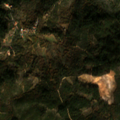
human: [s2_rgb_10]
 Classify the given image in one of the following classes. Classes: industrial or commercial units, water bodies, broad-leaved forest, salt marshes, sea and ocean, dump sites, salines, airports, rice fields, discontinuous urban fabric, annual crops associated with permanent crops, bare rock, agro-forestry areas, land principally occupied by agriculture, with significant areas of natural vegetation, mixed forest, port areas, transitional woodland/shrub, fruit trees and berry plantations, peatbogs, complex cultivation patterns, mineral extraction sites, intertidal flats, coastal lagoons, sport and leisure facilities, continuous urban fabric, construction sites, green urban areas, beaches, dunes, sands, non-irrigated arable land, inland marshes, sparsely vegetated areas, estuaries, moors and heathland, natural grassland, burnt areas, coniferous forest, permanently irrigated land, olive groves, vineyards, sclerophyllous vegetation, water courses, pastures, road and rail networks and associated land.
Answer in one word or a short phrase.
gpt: land principally occupied by agriculture, with significant areas of natural vegetation, coniferous forest, sclerophyllous vegetation, transitional woodland/shrub